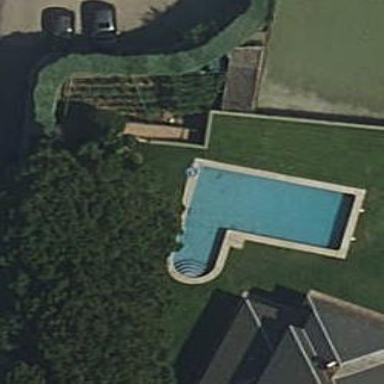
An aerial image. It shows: Swimming pool located in leisure land.